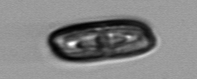
Label: Ephemera